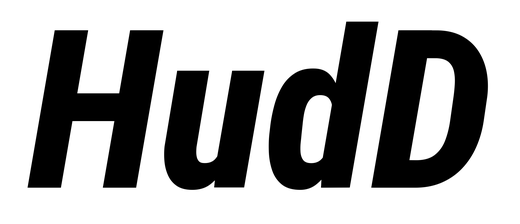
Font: Roboto-Italic_Condensed_ExtraBold_Italic